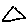
Label: triangle